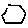
Label: hexagon